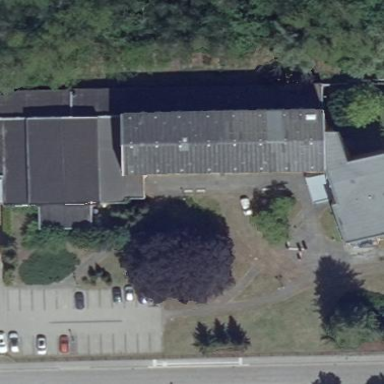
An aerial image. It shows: College building that serves as school.